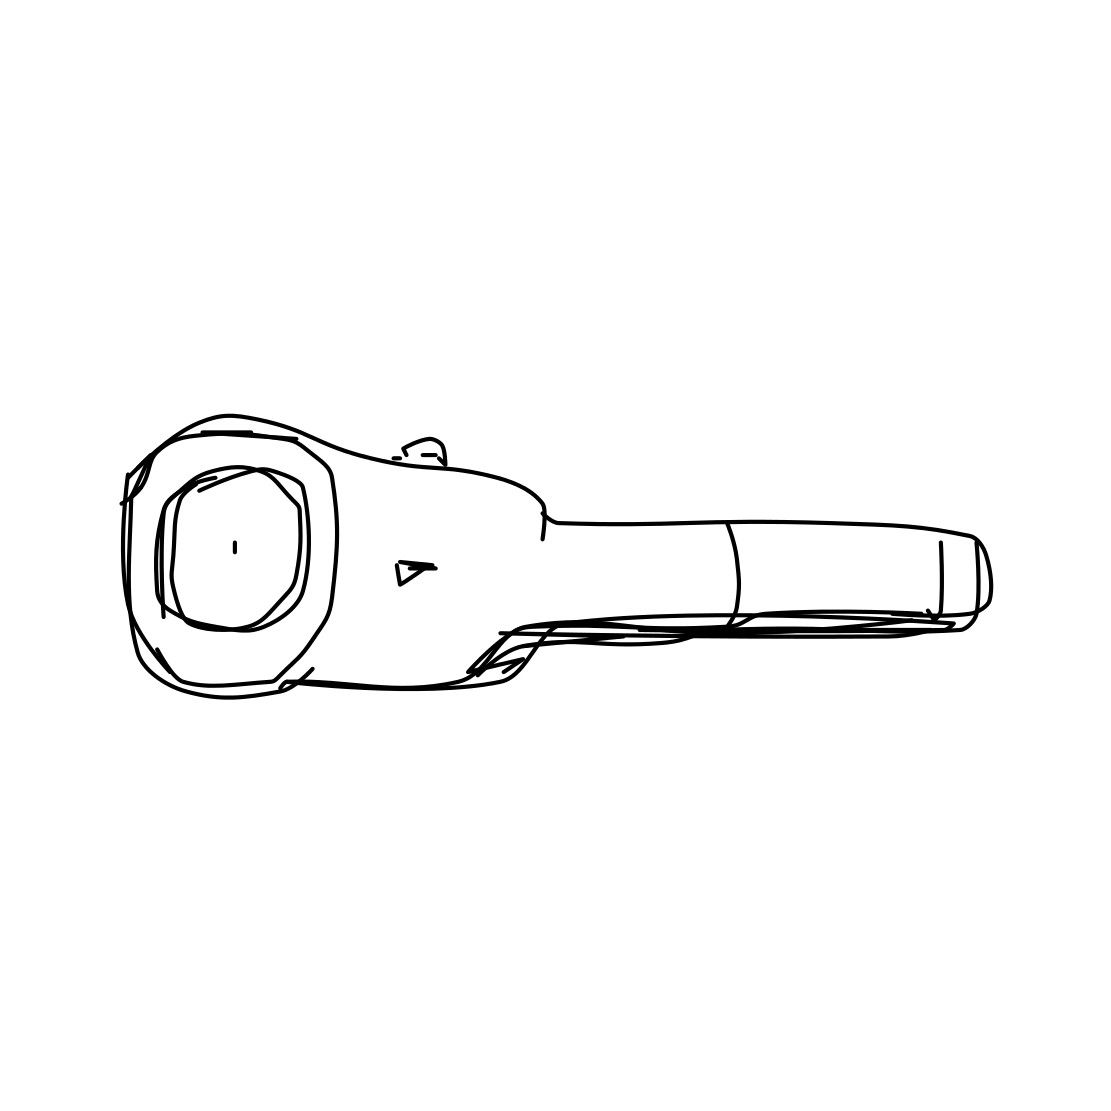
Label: flashlight